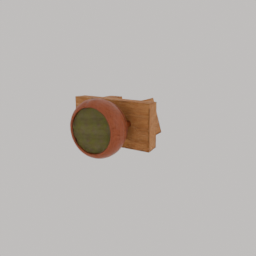
Label: decoration